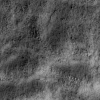
Atmospheric dust classification: not_dusty